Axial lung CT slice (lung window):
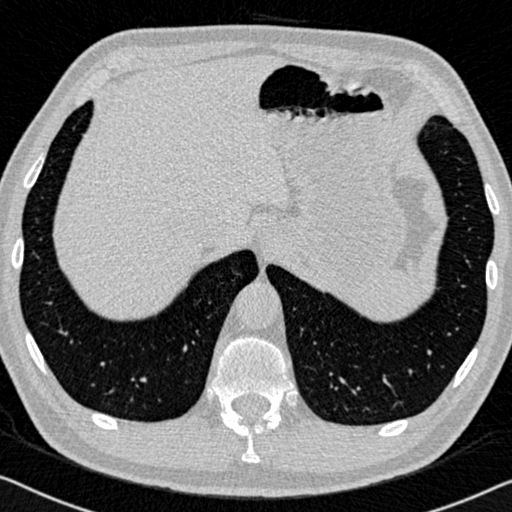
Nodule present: no